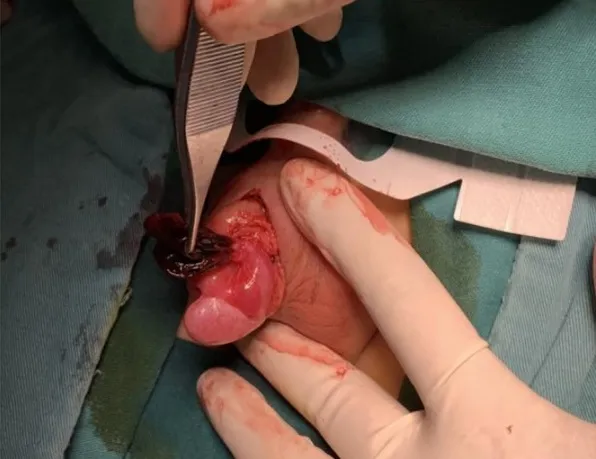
Normal right testis with twisted epididymal cyst.
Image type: medical_photograph (other_medical_photograph)